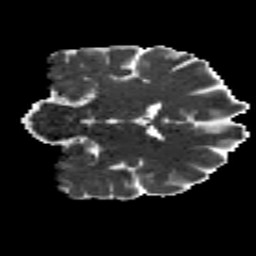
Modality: MD
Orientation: coronal
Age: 26
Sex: male
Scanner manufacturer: siemens
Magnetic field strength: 3 T
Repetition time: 8.8 s
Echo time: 0.085 s